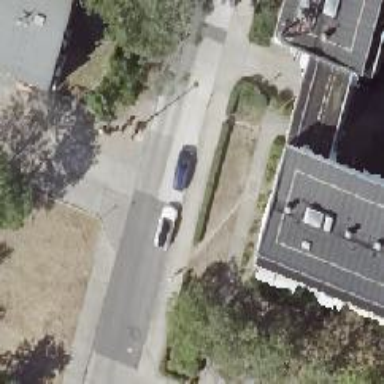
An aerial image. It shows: Residential road with concrete surface and designated parking lane on the right.